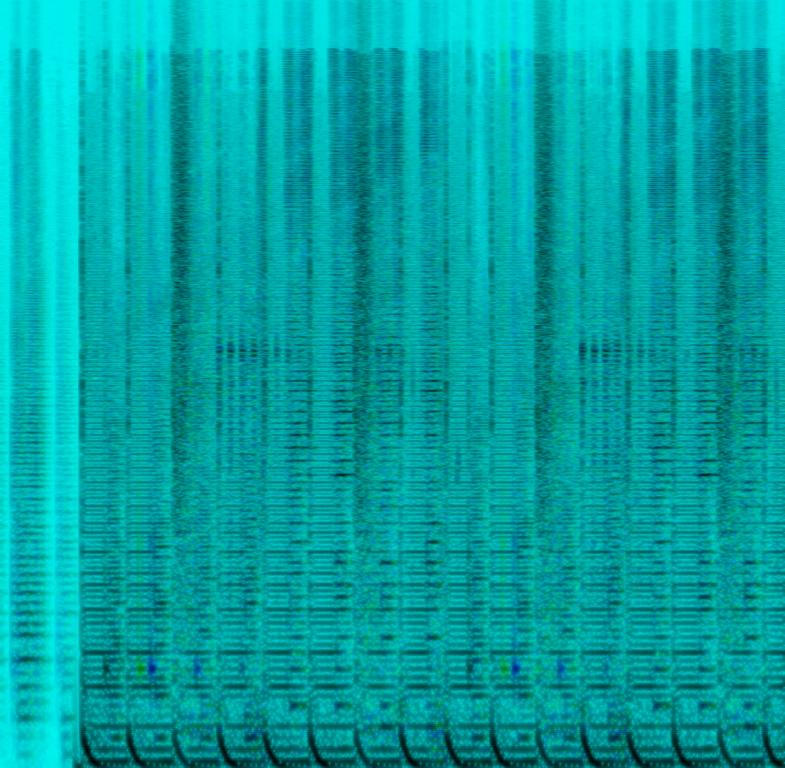
The song is an instrumental. The tempo is medium fast with a strong techno drumming groove, strong bass line, keyboard harmony and various percussion hits. The song is energetic and passionate. The audio quality is poor.